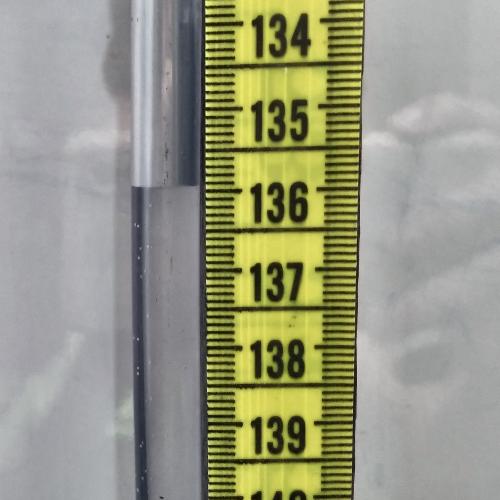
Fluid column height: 135.9 cm